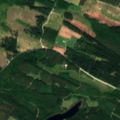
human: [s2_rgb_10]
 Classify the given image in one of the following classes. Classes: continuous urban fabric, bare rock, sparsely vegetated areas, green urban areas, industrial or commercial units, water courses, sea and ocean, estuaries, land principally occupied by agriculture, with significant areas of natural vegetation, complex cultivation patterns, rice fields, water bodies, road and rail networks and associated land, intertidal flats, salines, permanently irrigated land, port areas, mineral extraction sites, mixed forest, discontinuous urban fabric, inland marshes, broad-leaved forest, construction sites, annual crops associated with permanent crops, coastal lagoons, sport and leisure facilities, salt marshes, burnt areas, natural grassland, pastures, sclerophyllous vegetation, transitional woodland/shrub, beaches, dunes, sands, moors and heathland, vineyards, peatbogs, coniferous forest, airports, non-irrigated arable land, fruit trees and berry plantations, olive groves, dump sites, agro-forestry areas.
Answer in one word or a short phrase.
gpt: land principally occupied by agriculture, with significant areas of natural vegetation, coniferous forest, mixed forest, transitional woodland/shrub, water bodies